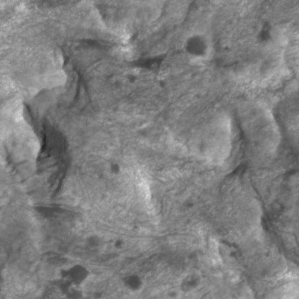
Label: non_frost